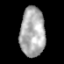
Tissue: prostate
Cell type: Fibroblasts
Senescence score: 0.7465
Nuclear area (px): 1203
Mean DAPI intensity: 172.579